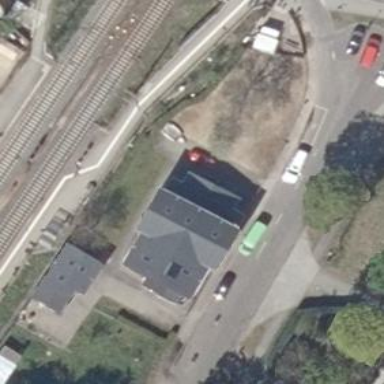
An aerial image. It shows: Detached building with yellow gabled roof.